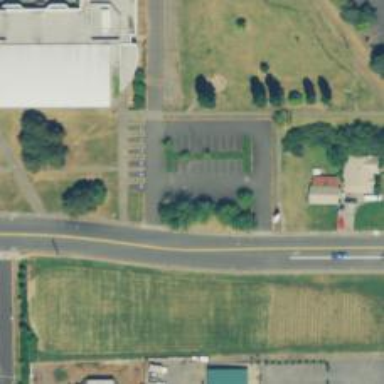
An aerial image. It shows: Parking space is available.